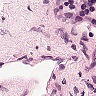
Metastatic tissue present: no